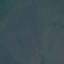
Label: Pasture